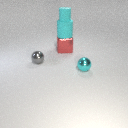
small cyan rubber cylinder above large cyan rubber cylinder